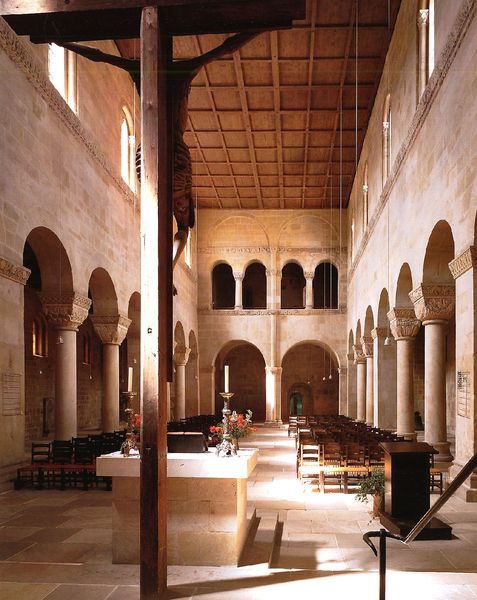
Titel: Kloster Quedlinburg
Standort: Quedlinburg (EU - D - Sachsen-Anhalt)
Schlagwörter: blumen, fenster, holz, licht, pfeiler, stühle, säulen, sockel, innenraum, kirche, decke, empore, rundbogen, gestühl, kerzen, leuchter, foto, bögen, kirch, kreuz, holzdecke, altar, arkaden, bänke, pult, kapitell, photo, sandstein, obergaden, jesus, kreuzigung, altarraum, romanik, kruzifix, blumenschmuck, basis, schaft, säulengang, flachdach, kasettendecke, romanisch, stützenwechsel, westwerk, biforium, würfelkapitell, chritus, aachenkopie, kirche romanisch